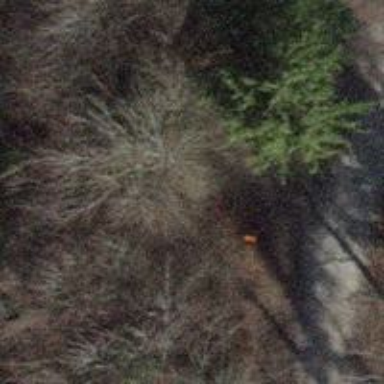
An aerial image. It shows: Brown bench.